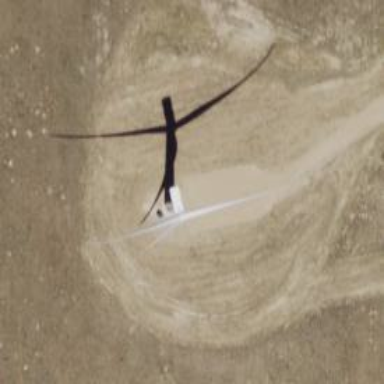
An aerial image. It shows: Wind generator powered by horizontal-axis wind turbine.